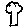
Label: tree